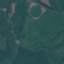
Land use / land cover: Pasture